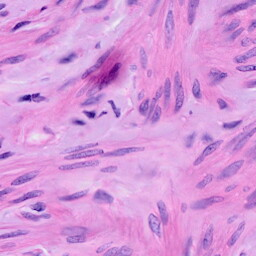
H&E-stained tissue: Ovarian